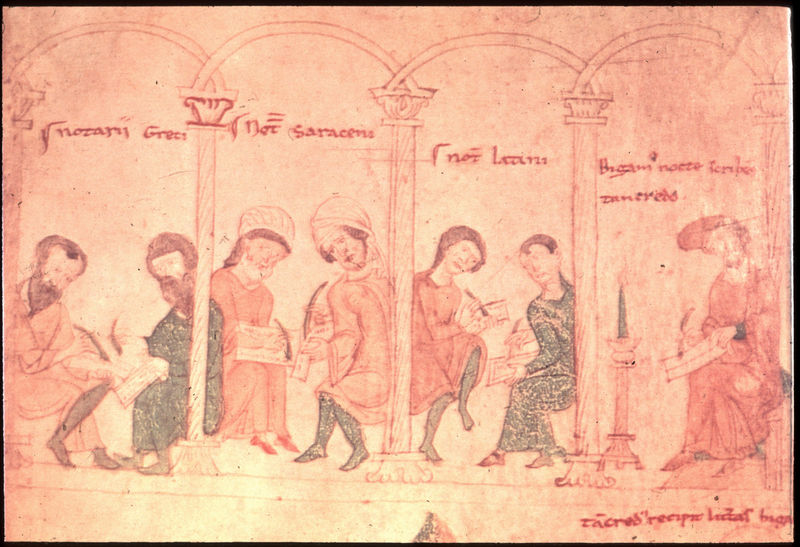
Titel: Liber ad honorem Augusti sive de rebus Siculis/ Buch zu Ehren des Kaisers Augustus oder über die Angelegenheiten Siziliens
Künstler: Pietro da Eboli
Institution: Bern, Burgbibliothek
Schlagwörter: blau, feder, menschen, ausschnitt, frau, hüte, licht, männer, säulen, zeichnung, rot, haube, alt, bart, kleidung, gelehrte, kirche, gewänder, personen, schrift, bogen, lesen, kerze, bögen, gewölbe, flamme, kloster, text, arkaden, kapitelle, kathedrale, kapitell, kerzenleuchter, jesus, schreiben, griechisch, mittelalter, mönche, bibliothek, miniatur, latein, buchmalerei, lehren, manuskript, illumination, schrieber, 1200